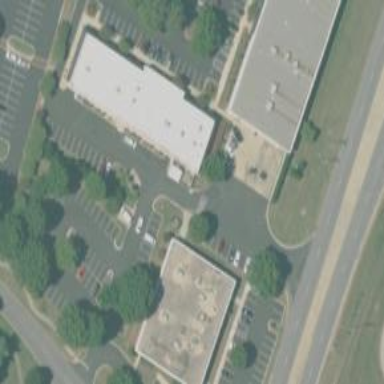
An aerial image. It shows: Commercial building.